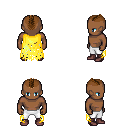
a pixel art fantasy rpg character, male body template, human, dark skin, yellow tattered cape, white pants, brown short mohawk hairstyle, maroon shoes, four views (front, back, left, right), 2x2 character sprite sheet, small pixel art, hard edges, no anti-aliasing